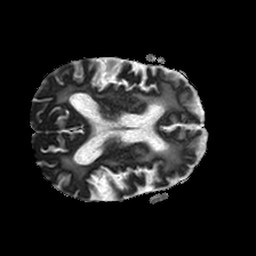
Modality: ADC
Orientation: axial
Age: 77
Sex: female
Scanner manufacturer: philips
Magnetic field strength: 1.5 T
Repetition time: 3.403 s
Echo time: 0.06922 s